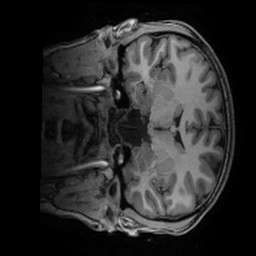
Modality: T1w
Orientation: coronal